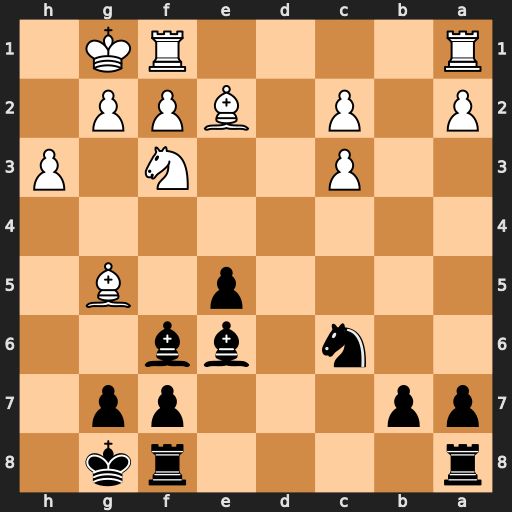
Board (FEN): r4rk1/pp3pp1/2n1bb2/4p1B1/8/2P2N1P/P1P1BPP1/R4RK1
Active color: b
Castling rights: -
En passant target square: -
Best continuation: e4 Bxf6 exf3 Bxf3 gxf6